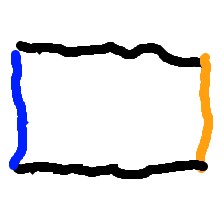
Shape: rectangle